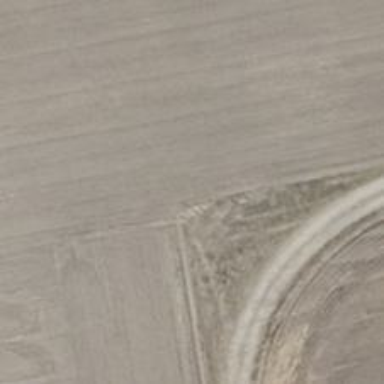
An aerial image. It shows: Track road with grade4 tracktype.